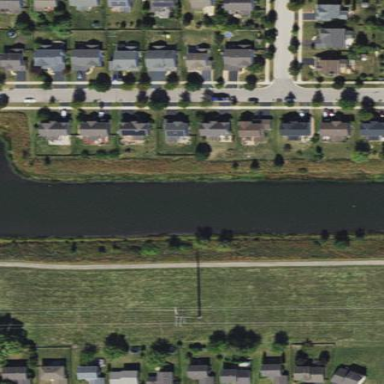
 creating natural and serene environment."